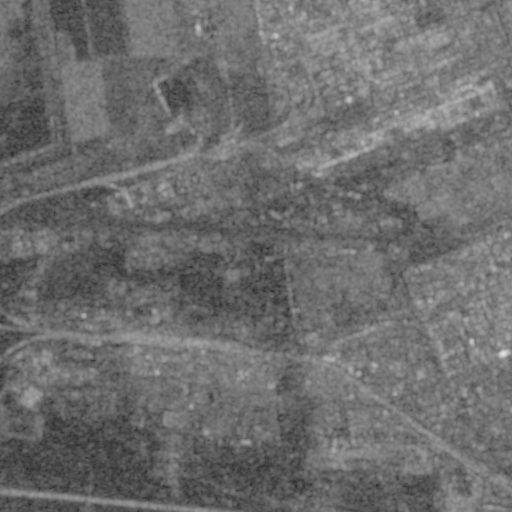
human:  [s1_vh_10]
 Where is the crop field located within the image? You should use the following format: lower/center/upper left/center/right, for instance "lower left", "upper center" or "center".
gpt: The crop field is located in the upper left of the image.
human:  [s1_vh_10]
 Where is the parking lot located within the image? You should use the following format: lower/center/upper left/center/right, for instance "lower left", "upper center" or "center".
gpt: The parking lot is located in the upper right of the image.
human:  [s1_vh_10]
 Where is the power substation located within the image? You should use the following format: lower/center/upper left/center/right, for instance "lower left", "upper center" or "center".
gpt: The power substation is located in the upper right of the image.
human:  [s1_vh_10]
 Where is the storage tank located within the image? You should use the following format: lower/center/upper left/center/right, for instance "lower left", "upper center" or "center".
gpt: The storage tank is located in the upper right of the image.
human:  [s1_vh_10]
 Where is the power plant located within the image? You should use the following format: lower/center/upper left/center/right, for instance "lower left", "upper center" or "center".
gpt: There is no power plant in the image.

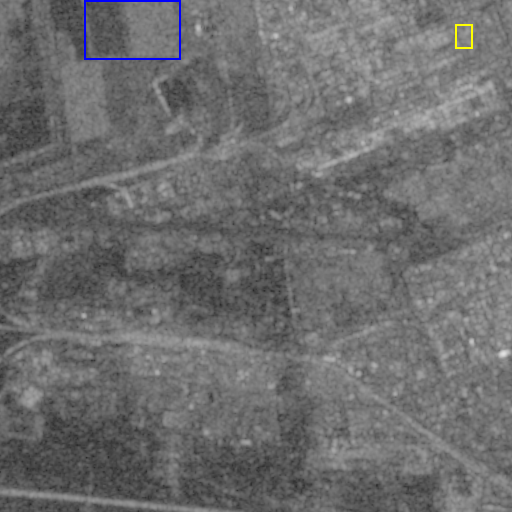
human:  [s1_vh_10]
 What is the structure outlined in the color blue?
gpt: The structure outlined in blue is a crop field.
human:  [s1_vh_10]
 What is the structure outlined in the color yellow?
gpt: The structure outlined in yellow is a power substation.
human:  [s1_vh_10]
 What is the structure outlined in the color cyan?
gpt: There is no cyan outline.